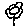
Label: flower